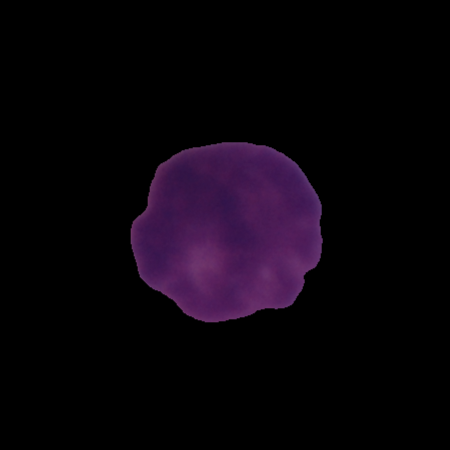
Label: cancer